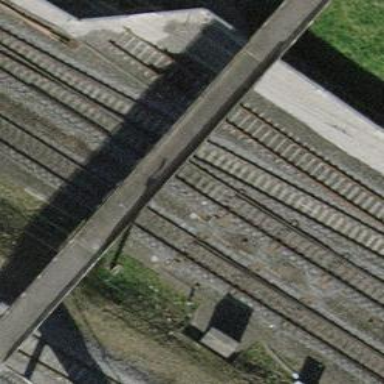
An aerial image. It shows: Railway switch.